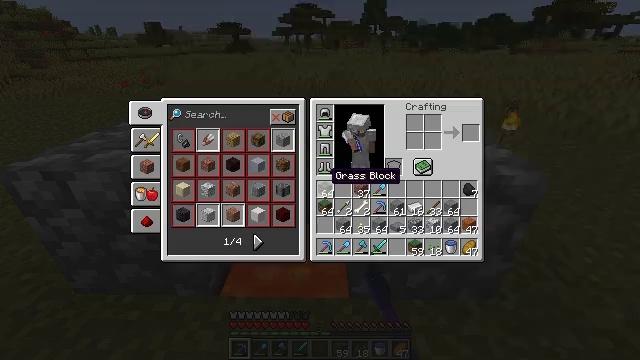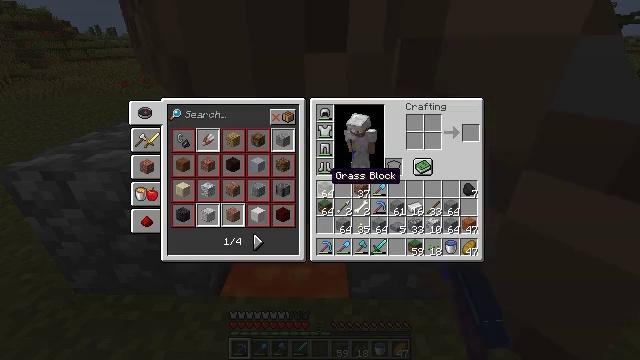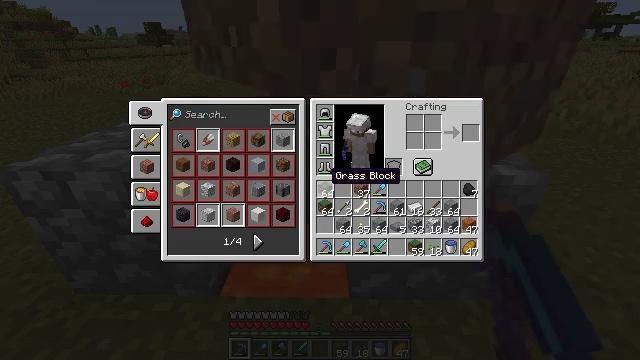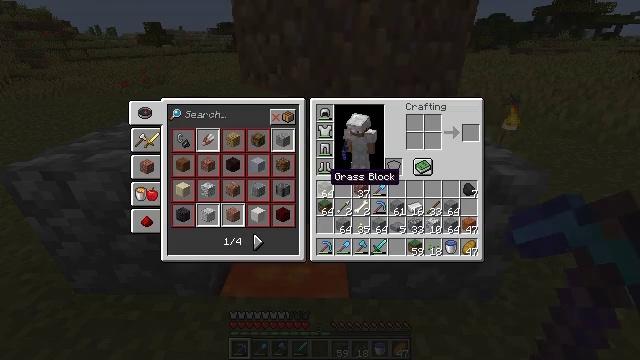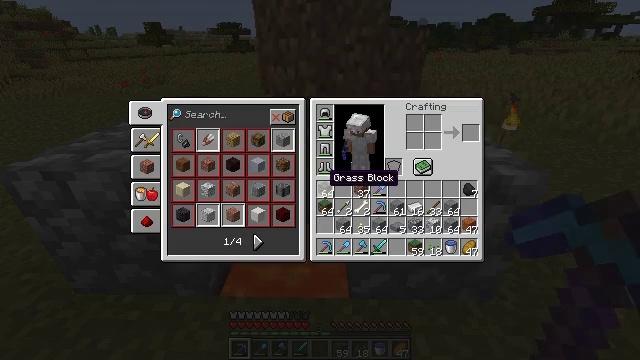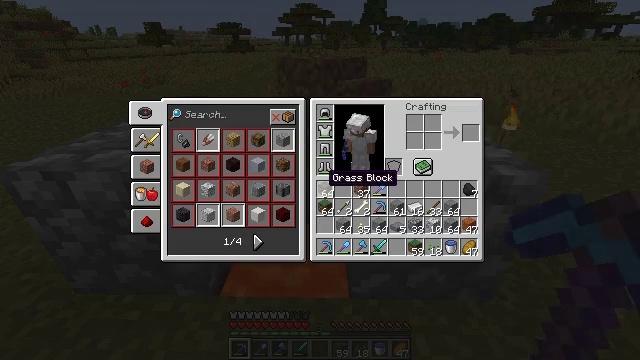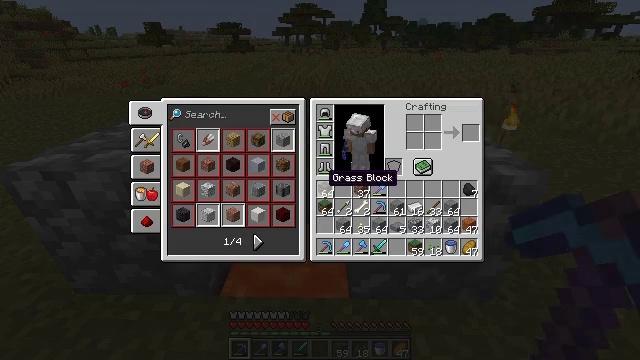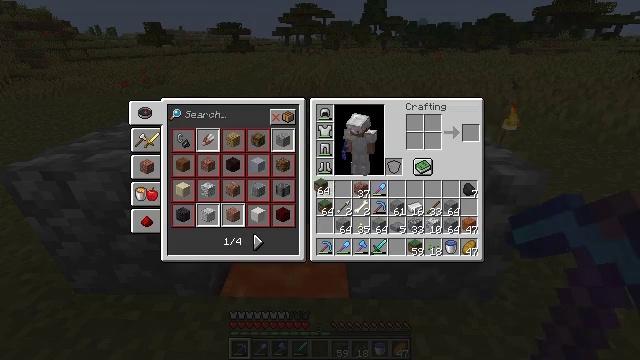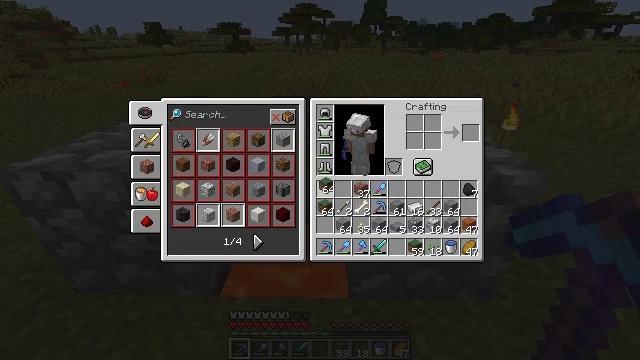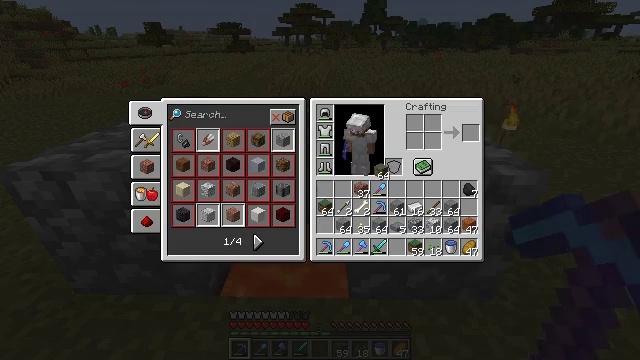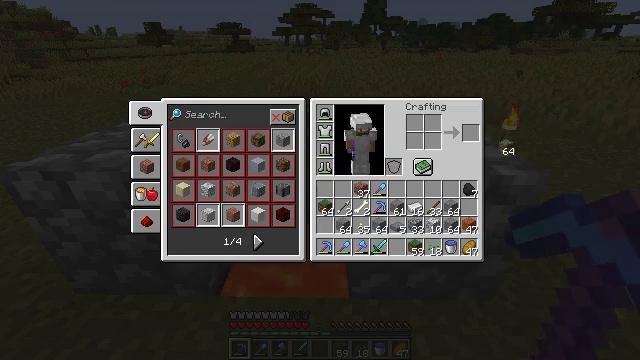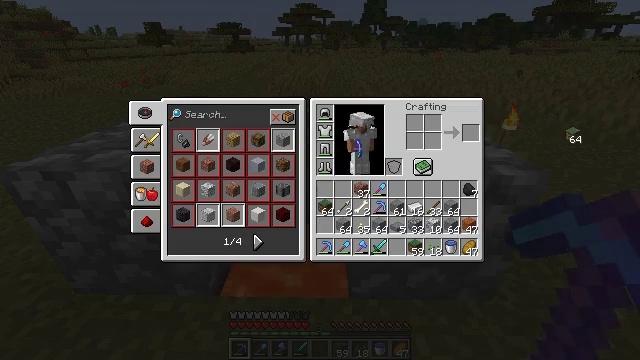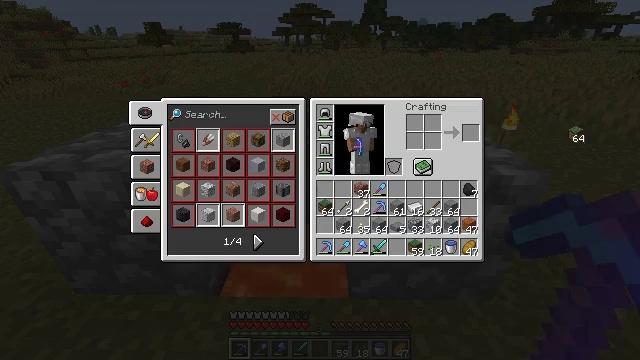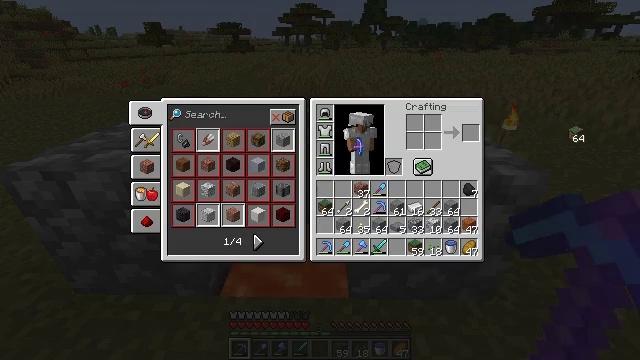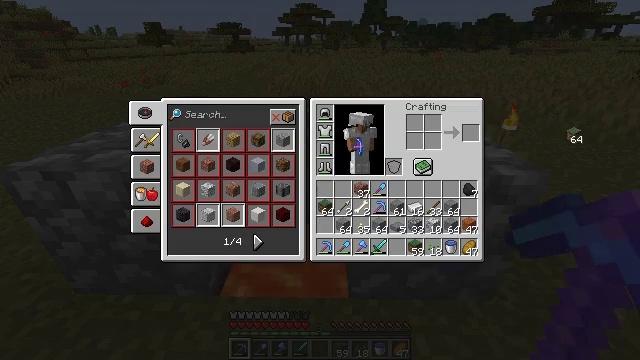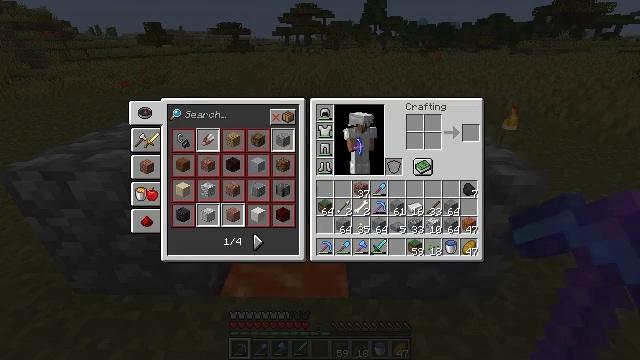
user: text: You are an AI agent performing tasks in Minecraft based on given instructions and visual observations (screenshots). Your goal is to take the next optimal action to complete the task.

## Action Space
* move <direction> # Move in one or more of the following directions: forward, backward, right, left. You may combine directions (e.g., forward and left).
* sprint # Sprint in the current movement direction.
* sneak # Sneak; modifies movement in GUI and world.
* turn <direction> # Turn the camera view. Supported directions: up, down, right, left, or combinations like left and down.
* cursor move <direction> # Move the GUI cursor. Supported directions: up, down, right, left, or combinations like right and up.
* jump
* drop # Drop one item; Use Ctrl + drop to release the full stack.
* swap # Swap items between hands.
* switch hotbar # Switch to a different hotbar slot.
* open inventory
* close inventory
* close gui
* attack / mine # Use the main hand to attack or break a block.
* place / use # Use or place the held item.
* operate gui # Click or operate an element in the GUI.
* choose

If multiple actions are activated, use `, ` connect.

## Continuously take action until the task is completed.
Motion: motion action
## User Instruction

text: Drop a grass block.
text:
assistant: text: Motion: open gui
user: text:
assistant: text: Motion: no_op
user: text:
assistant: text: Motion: no_op
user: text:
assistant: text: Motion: no_op
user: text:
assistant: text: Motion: no_op
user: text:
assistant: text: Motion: no_op
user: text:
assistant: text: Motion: operate gui
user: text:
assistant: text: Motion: operate gui
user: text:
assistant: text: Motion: cursor move right and up
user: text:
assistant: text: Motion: cursor move right and up
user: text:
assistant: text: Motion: cursor move right and up
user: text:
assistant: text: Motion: operate gui
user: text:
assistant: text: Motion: operate gui
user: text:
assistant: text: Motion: operate gui
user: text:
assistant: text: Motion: cursor move left and down
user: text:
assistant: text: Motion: cursor move left and down
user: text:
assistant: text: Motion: cursor move left and down
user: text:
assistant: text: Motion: cursor move left
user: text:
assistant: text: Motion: no_op
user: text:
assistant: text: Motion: no_op